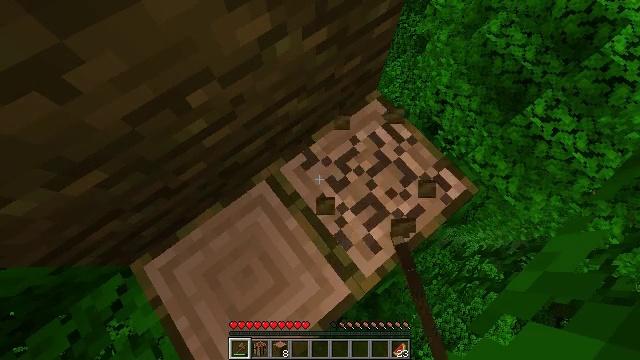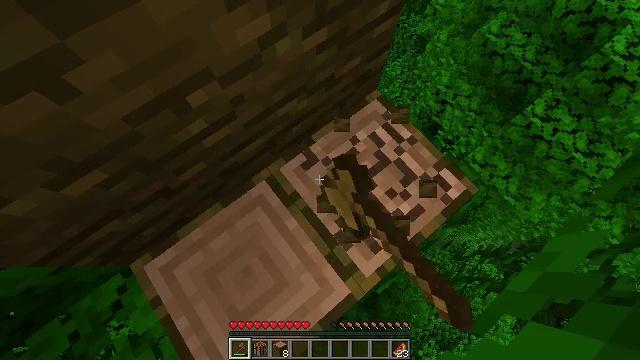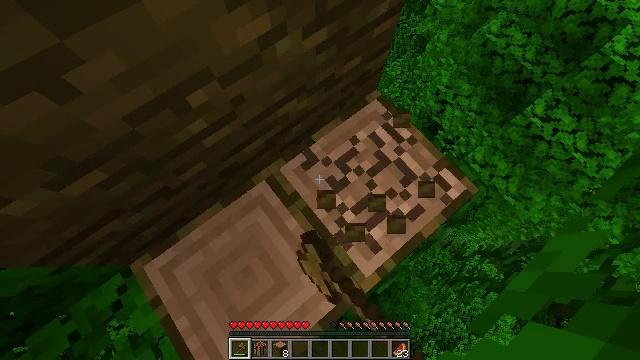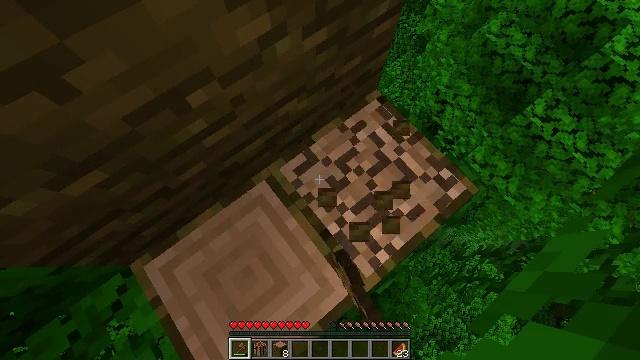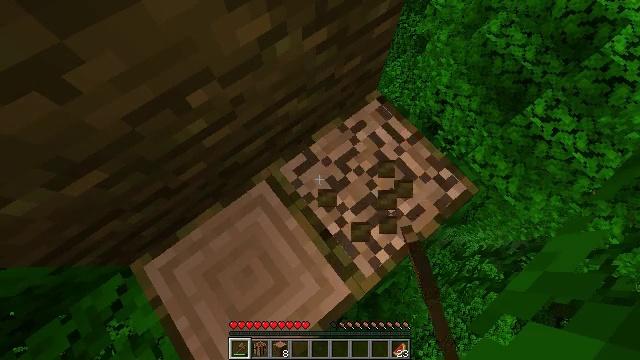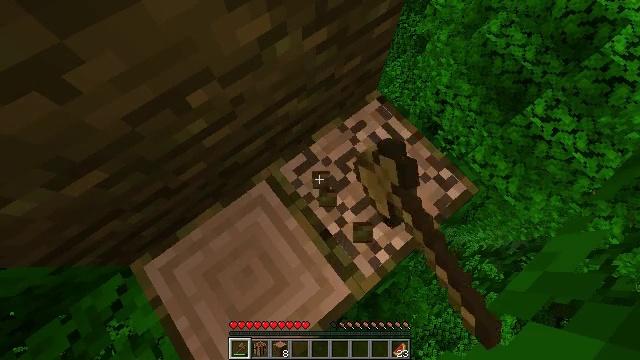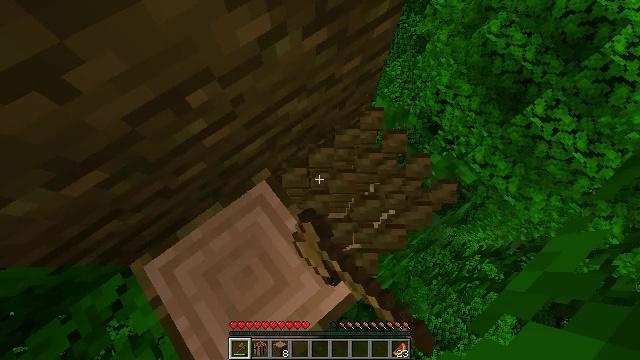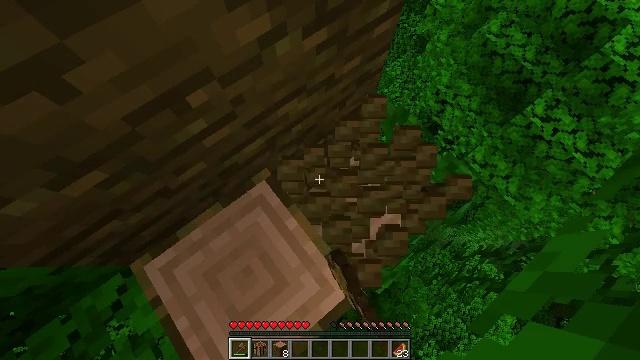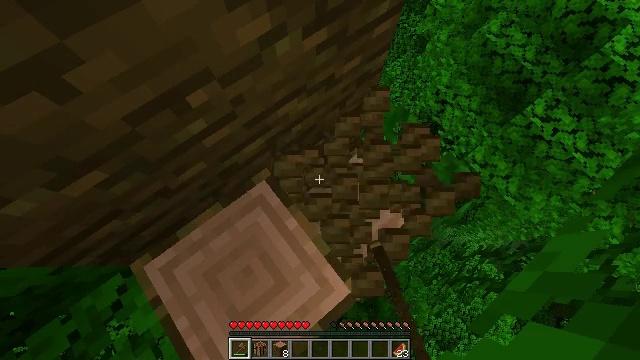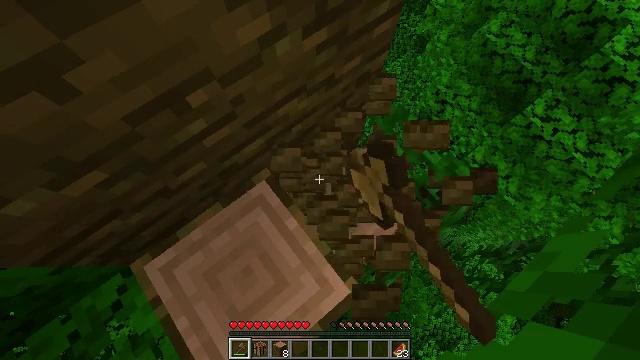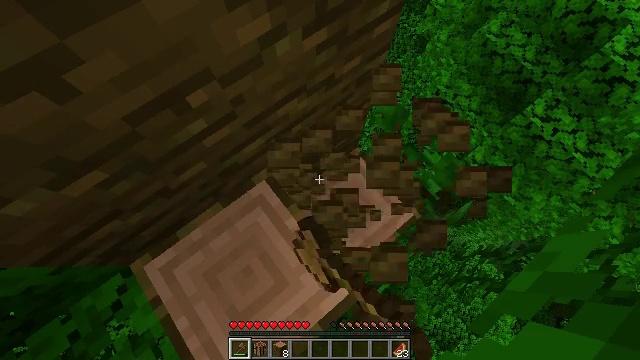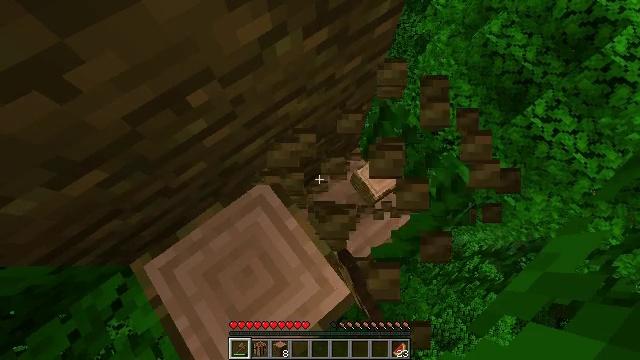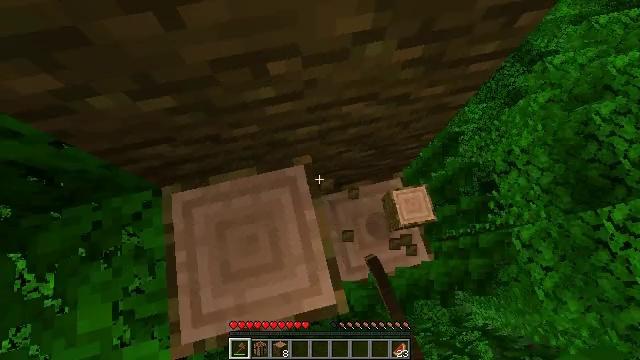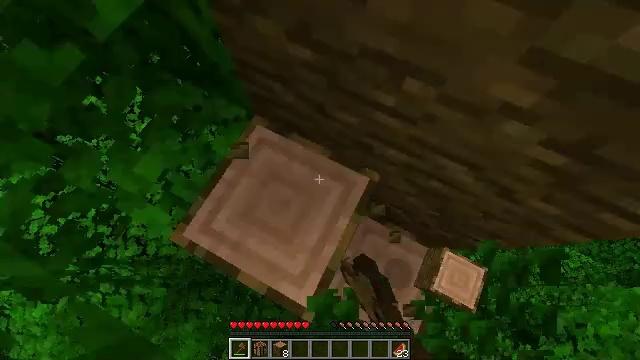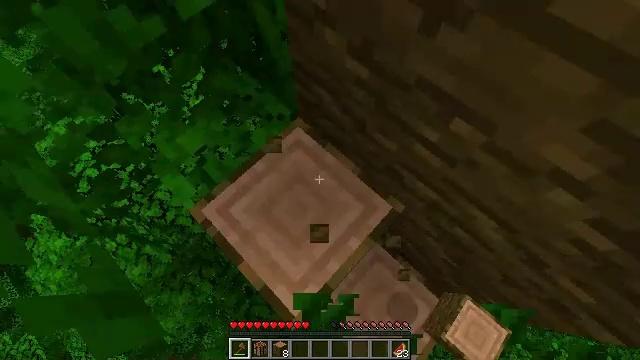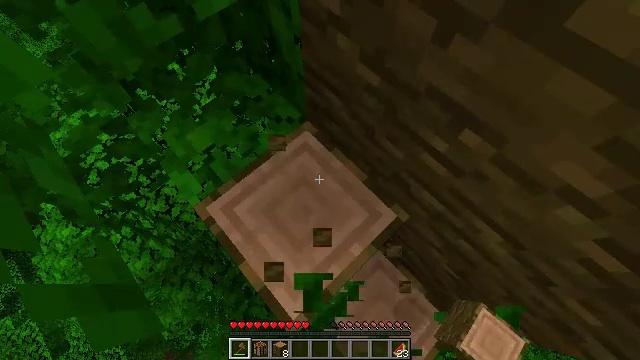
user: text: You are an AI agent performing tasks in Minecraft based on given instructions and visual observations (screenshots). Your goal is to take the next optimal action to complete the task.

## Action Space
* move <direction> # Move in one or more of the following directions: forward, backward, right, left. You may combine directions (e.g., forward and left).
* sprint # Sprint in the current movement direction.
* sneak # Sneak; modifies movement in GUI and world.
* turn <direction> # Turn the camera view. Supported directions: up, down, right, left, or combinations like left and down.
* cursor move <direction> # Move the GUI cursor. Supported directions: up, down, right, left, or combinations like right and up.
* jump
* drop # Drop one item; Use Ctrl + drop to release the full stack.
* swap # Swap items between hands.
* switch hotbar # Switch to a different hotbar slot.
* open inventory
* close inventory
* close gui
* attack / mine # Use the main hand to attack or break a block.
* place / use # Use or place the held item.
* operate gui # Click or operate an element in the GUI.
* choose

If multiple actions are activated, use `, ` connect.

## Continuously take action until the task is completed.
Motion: motion action
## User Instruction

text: Harvest the jungle log from the tree trunk.
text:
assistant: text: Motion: attack / mine
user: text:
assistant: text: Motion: attack / mine
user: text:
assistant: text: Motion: attack / mine
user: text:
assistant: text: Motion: attack / mine
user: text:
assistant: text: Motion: attack / mine
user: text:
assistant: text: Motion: attack / mine
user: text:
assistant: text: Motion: attack / mine
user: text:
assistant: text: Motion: attack / mine
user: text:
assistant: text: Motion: attack / mine
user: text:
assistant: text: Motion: attack / mine
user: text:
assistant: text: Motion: attack / mine
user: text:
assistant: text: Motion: turn left, attack / mine
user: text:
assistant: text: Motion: turn left, attack / mine
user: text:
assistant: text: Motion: turn left and up, attack / mine
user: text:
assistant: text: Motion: turn left, attack / mine
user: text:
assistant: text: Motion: attack / mine
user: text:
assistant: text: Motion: attack / mine
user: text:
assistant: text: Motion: attack / mine
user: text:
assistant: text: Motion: attack / mine
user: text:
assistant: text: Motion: attack / mine
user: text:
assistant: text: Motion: attack / mine
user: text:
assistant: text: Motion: attack / mine
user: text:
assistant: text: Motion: attack / mine
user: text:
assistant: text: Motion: attack / mine
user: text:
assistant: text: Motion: attack / mine
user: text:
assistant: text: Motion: attack / mine
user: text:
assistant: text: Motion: attack / mine
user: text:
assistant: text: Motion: attack / mine
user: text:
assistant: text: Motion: attack / mine
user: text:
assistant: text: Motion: attack / mine